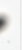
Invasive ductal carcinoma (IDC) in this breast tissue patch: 0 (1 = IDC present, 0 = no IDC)